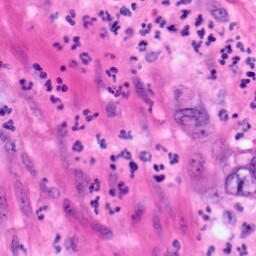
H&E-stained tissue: Pancreatic